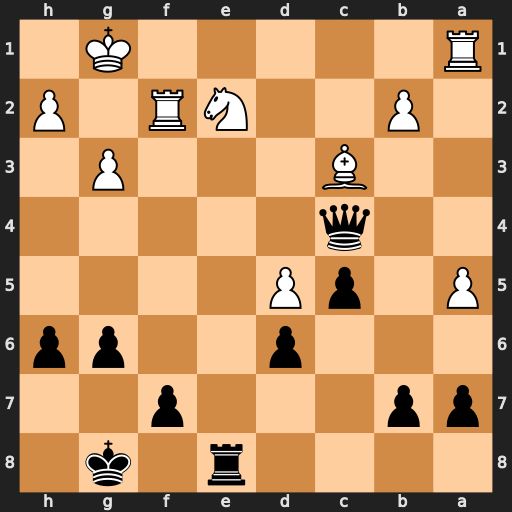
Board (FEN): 4r1k1/pp3p2/3p2pp/P1pP4/2q5/2B3P1/1P2NR1P/R5K1
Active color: b
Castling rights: -
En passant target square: -
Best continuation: Rxe2 Rxe2 Qxe2 Re1 Qb5